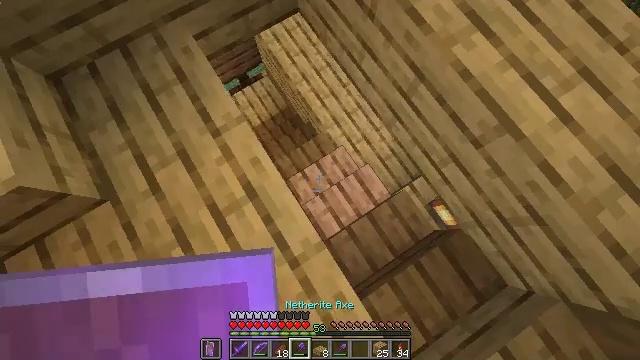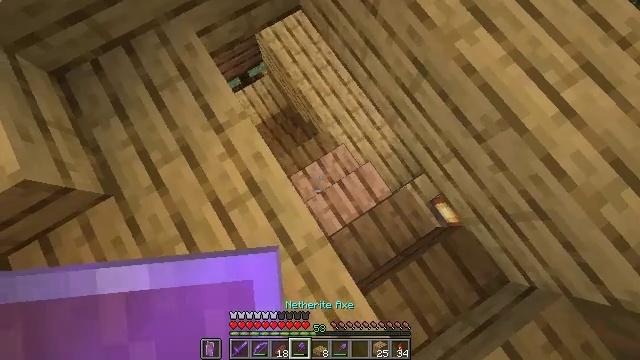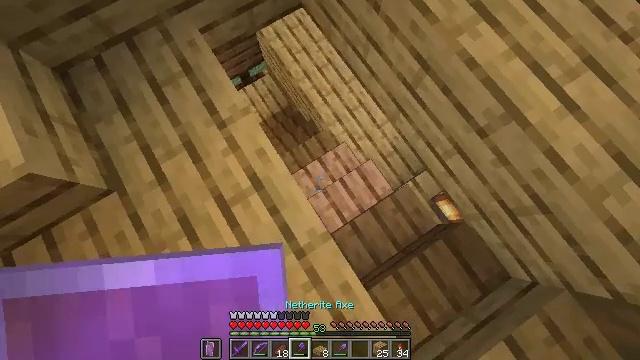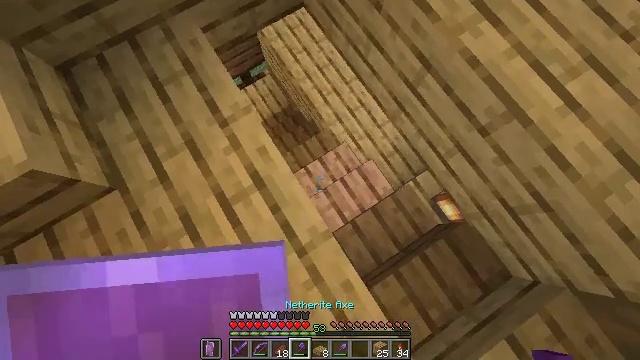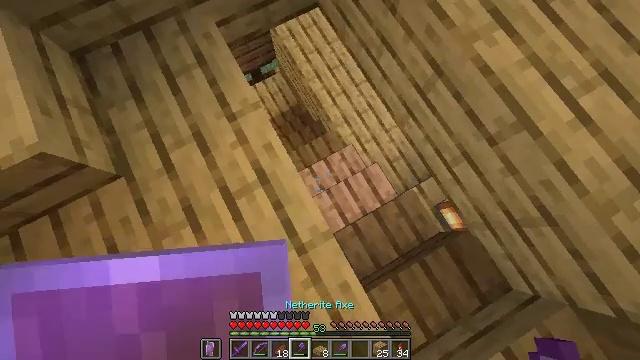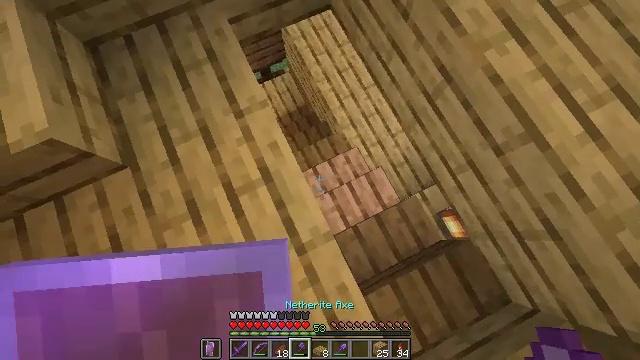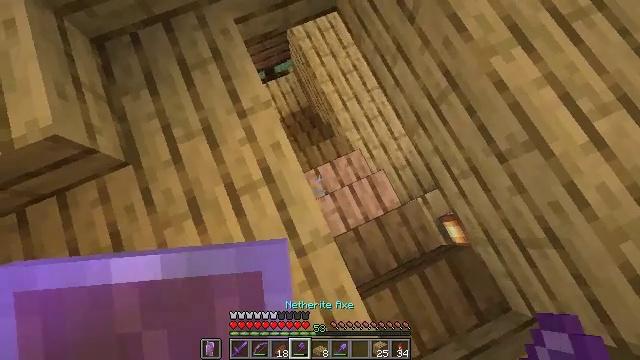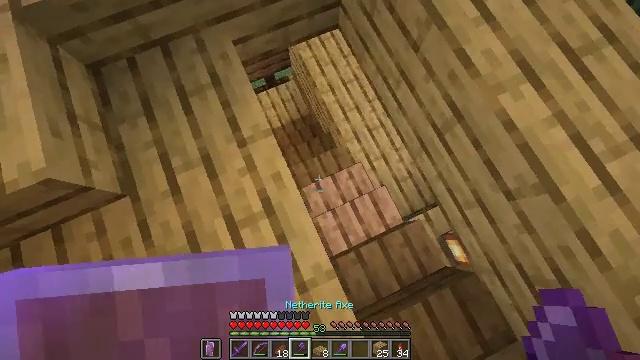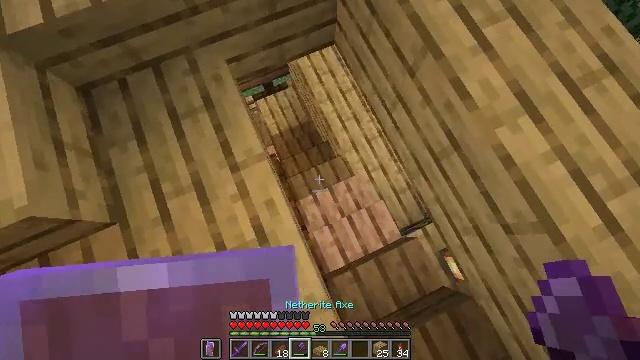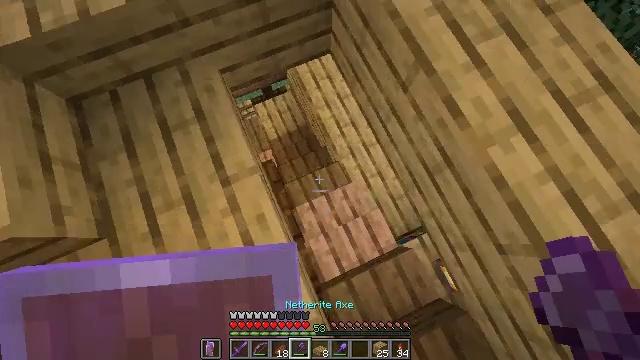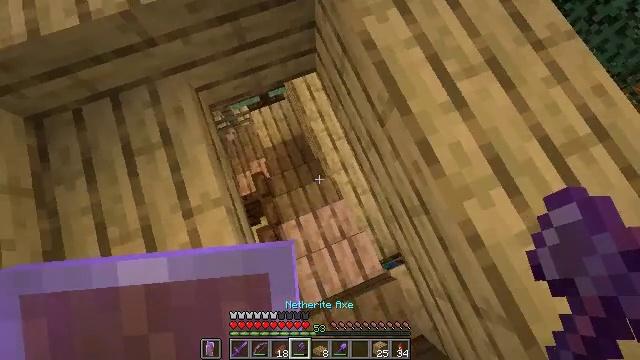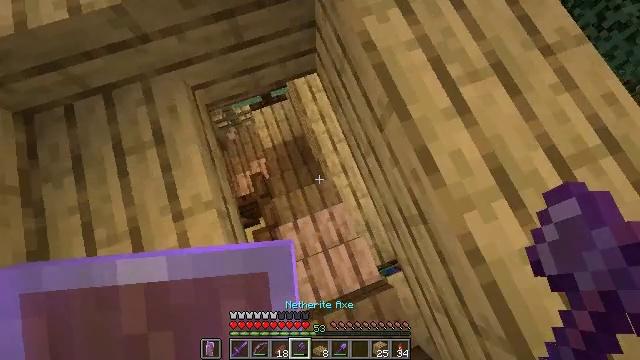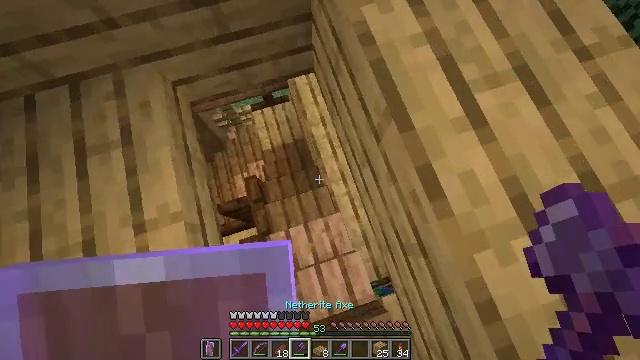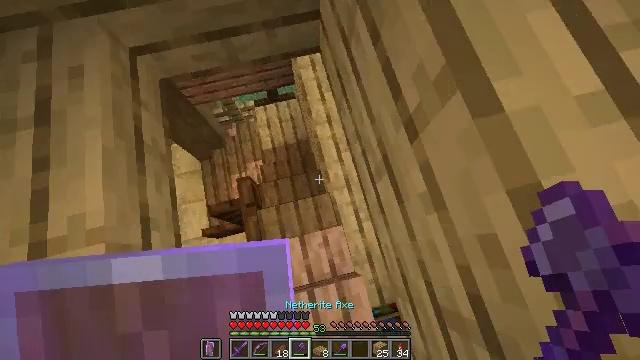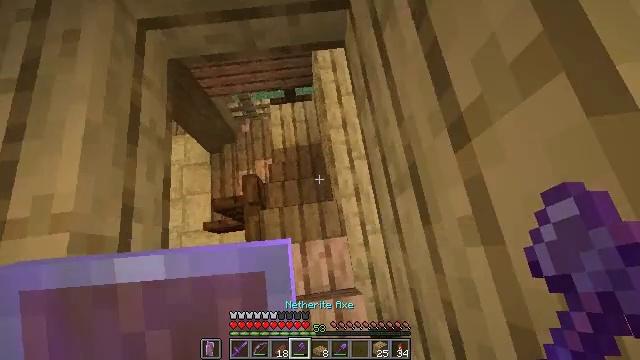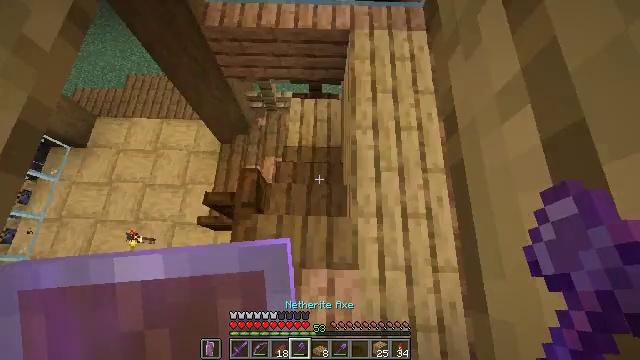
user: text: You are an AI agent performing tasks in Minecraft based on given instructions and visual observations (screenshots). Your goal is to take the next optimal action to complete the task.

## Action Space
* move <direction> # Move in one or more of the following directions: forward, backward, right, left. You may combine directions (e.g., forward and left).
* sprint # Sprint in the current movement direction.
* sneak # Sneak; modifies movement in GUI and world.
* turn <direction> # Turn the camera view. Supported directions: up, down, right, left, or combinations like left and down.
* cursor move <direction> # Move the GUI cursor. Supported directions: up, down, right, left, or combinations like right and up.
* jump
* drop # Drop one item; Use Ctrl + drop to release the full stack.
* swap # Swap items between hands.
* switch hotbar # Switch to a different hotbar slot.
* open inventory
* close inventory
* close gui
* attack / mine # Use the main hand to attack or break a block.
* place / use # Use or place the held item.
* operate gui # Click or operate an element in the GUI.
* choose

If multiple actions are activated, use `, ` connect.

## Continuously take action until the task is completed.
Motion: motion action
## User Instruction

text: Gather grass block for landscaping.
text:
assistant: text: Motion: no_op
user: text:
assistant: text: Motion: no_op
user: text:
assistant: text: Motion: no_op
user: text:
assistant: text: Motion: turn left
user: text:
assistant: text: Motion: turn left
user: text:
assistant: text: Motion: move forward, turn left
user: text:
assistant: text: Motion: move forward
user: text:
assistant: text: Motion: move forward and move right
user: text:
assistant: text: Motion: move forward and move right
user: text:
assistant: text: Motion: move forward and move right, turn left
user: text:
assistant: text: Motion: move forward, turn left
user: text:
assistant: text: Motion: move forward, turn left
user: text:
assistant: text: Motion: move forward, turn left
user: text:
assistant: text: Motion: move forward, turn left and up
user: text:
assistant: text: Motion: move forward, turn left and up
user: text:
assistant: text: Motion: move forward, turn left and up
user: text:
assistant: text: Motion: move forward, turn left and up
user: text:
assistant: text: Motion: move forward, turn left and up
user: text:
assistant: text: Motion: move forward, turn left and up
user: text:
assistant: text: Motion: move forward, turn left and up
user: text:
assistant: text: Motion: move forward, turn left and up
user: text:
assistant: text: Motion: move forward, turn left and up
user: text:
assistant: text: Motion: move forward, turn left
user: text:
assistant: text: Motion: move forward
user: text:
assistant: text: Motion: move forward
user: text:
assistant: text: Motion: move forward
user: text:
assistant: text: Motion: move forward and move right
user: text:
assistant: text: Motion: move forward and move right
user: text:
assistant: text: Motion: move forward and move right
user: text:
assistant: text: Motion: move forward and move right